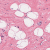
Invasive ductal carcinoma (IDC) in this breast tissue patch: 0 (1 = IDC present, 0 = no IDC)